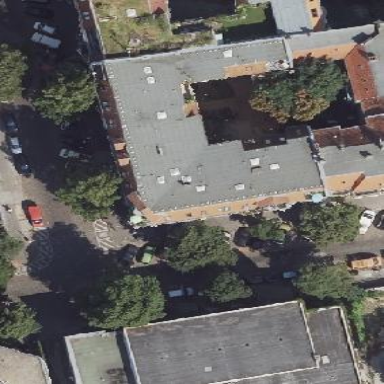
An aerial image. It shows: Part of building.